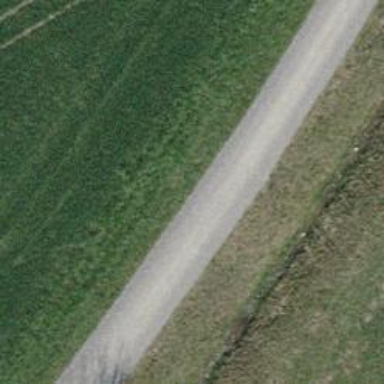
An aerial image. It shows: Unpaved track road.